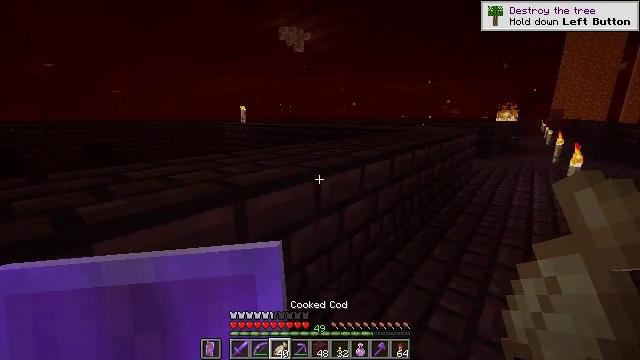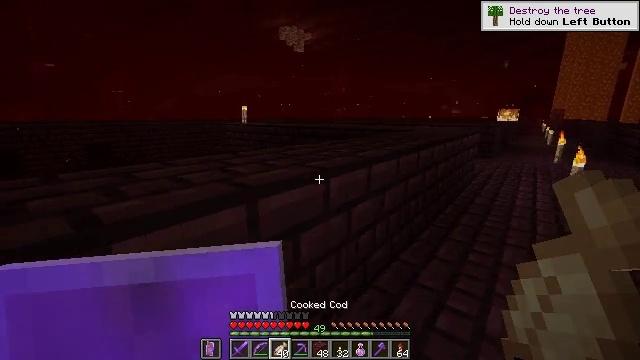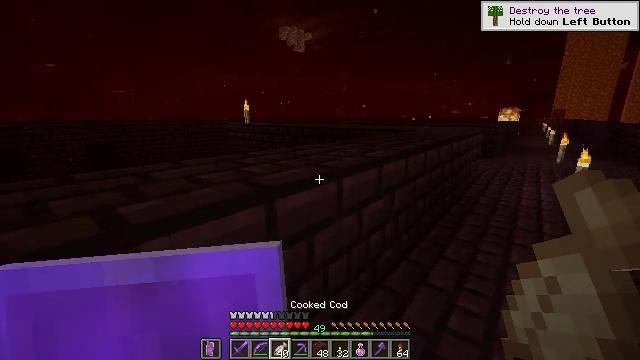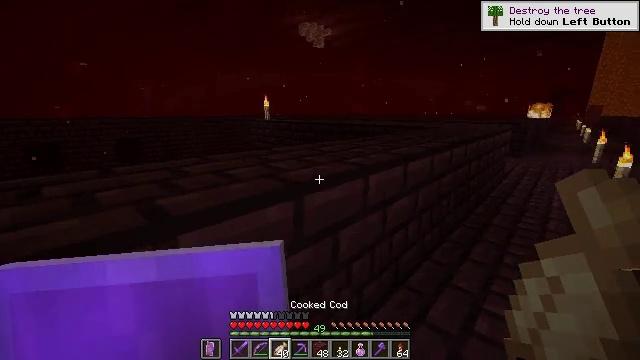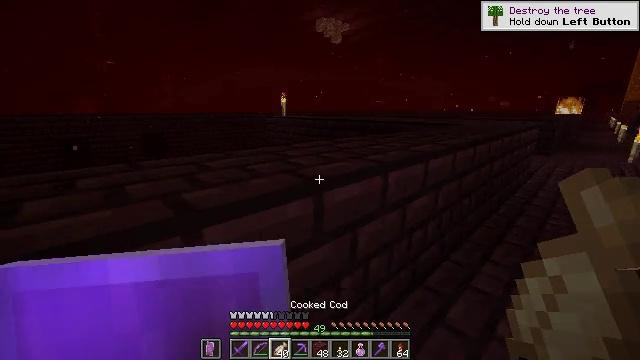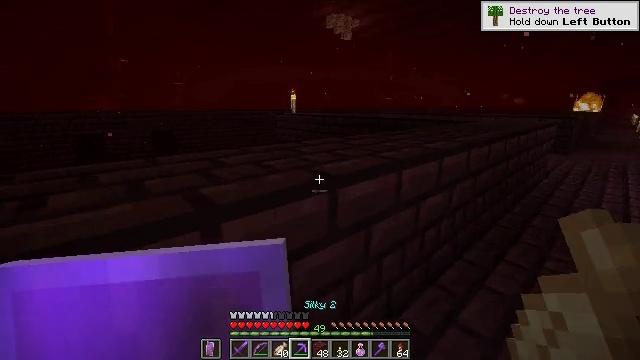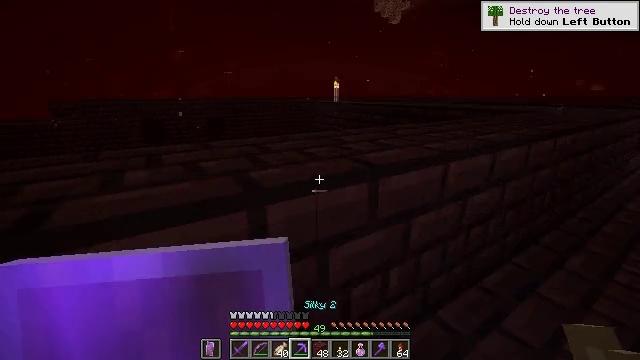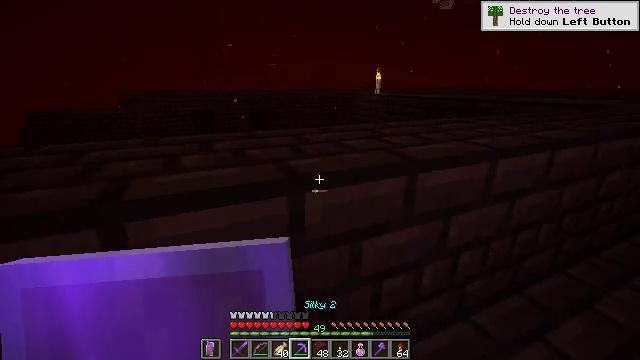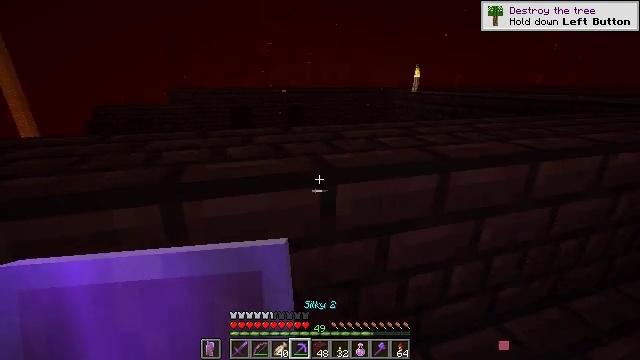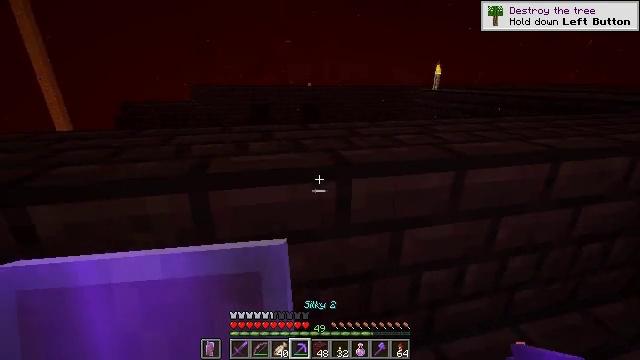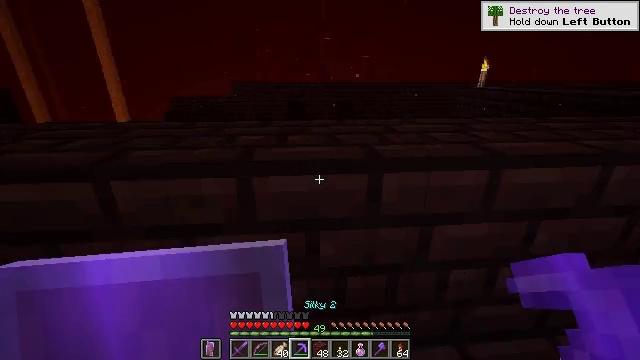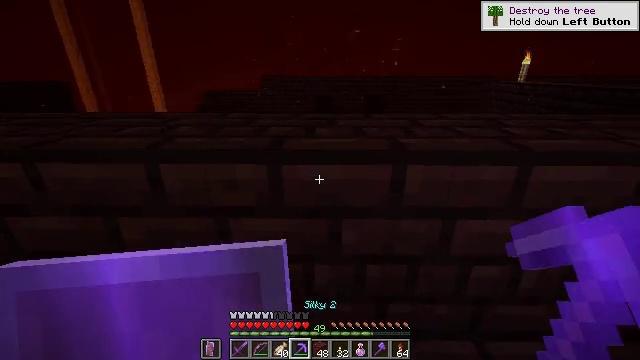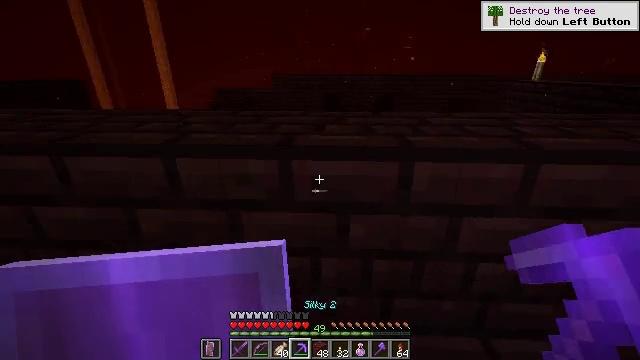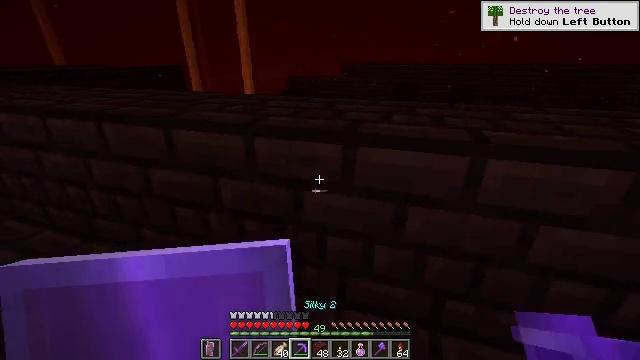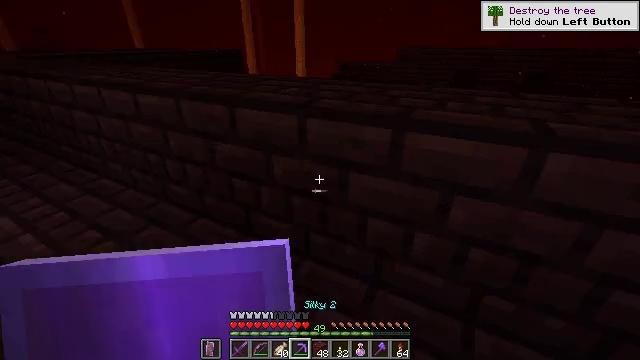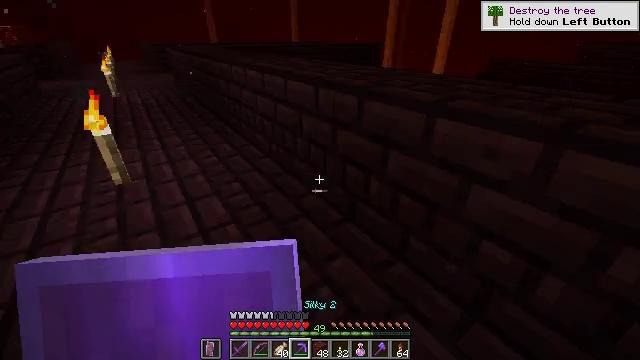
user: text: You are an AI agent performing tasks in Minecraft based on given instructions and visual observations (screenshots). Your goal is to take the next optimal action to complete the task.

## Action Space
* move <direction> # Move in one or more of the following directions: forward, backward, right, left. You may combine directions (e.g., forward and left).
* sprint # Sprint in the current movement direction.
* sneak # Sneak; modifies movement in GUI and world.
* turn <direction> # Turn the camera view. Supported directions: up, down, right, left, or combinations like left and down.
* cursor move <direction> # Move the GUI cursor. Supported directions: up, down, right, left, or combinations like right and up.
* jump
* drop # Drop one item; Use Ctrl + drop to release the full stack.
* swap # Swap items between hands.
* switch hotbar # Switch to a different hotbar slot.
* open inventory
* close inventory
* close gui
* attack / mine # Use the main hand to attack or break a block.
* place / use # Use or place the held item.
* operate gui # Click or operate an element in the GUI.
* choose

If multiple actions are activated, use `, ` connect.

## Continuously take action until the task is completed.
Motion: motion action
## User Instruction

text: Gather some nether bricks.
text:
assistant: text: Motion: move left, sneak
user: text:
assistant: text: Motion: move left, sneak
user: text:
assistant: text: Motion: sneak, turn left
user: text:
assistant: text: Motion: sneak, turn left
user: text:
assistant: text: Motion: sneak, turn left
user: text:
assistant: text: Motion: move back, sneak, turn left and down
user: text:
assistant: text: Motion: move back, sneak, turn left and down
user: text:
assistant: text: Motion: move back, sneak, turn left
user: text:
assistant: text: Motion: move back, sneak, turn left
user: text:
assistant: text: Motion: move back, sneak, turn left
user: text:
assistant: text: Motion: move back, sneak, turn left and down
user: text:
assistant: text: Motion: move back, sneak, turn left
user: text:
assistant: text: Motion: move back, sneak, turn left and down
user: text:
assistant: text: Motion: move back, sneak, turn left and down
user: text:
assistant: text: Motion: move back, sneak, turn left and down
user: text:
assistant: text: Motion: move back, sneak, turn left and down
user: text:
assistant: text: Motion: sneak, turn left
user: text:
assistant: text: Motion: sneak, turn left and up
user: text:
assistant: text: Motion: sneak, turn left and up
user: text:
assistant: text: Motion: sneak
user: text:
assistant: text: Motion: sneak
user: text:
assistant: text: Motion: move forward, sneak
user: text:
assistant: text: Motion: move forward, sneak
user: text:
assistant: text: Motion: move forward, sneak
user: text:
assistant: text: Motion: move forward, sneak
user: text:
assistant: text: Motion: move forward, sneak, turn right and down
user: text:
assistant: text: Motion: move forward, sneak, turn right and down
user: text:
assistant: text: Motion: move forward, sneak, turn right and down
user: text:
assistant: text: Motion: move forward, sneak
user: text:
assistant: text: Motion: move forward, sneak